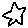
Label: star